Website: home-depot
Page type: payment
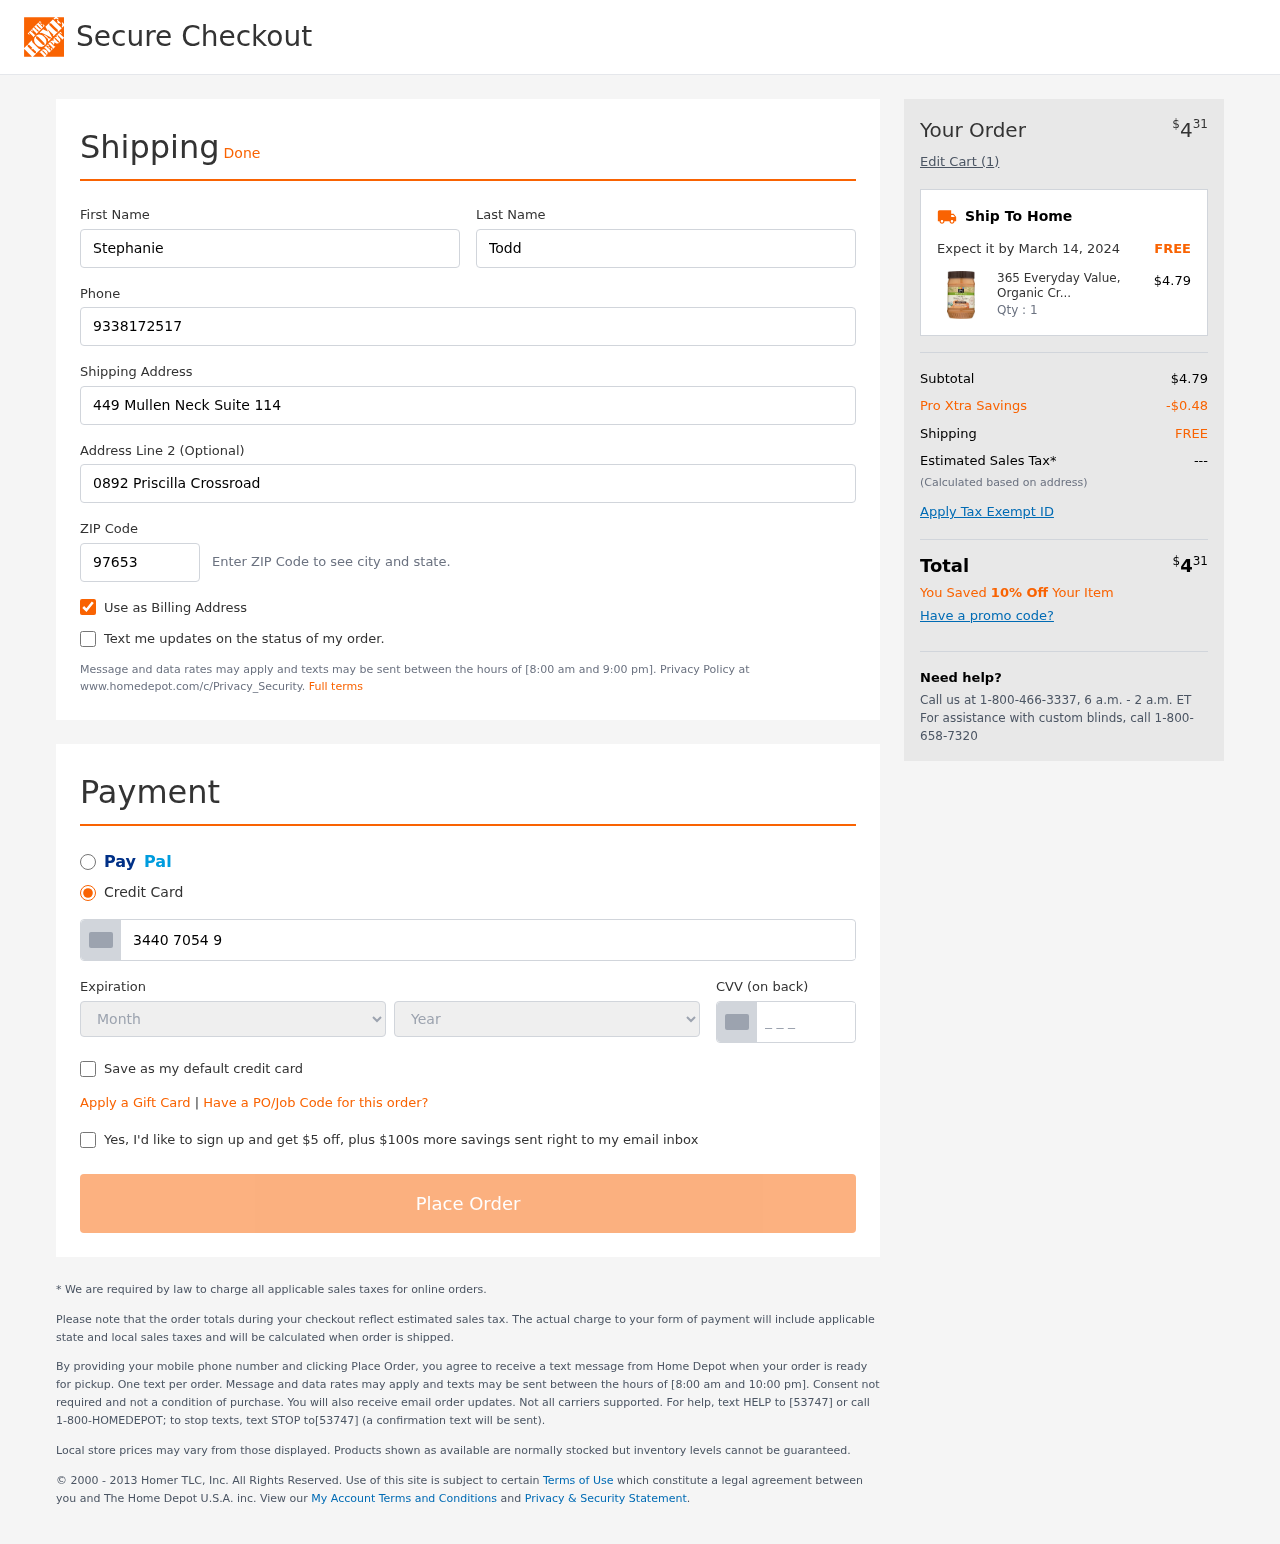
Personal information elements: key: PII_CARD_CVV
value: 0898
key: PII_CARD_EXPIRY_MONTH
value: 03
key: PII_CARD_EXPIRY_YEAR
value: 28
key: PII_CARD_NUMBER
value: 3440 7054 9961 215
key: PII_FIRSTNAME
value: Stephanie
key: PII_LASTNAME
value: Todd
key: PII_PHONE
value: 9338172517
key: PII_POSTCODE
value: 97653
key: PII_STREET
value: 449 Mullen Neck Suite 114
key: PII_STREET2
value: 0892 Priscilla Crossroad
Product elements: key: PRODUCT1_NAME
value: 365 Everyday Value, Organic Creamy Peanut Butter, Unsweetened, 16 oz
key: PRODUCT1_PRICE
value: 4.79
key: PRODUCT1_QUANTITY
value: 1
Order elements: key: ORDER_TOTAL
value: $431
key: ORDER_NUM_ITEMS
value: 1
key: ORDER_DELIVERY_DATE
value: March 14, 2024
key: ORDER_SUBTOTAL
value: $4.79
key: ORDER_DISCOUNT
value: -$0.48
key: ORDER_SHIPPING_COST
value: FREE